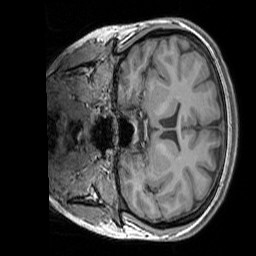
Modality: T1w
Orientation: coronal
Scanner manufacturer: siemens
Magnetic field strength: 3 T
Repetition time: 1.83 s
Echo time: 0.00303 s